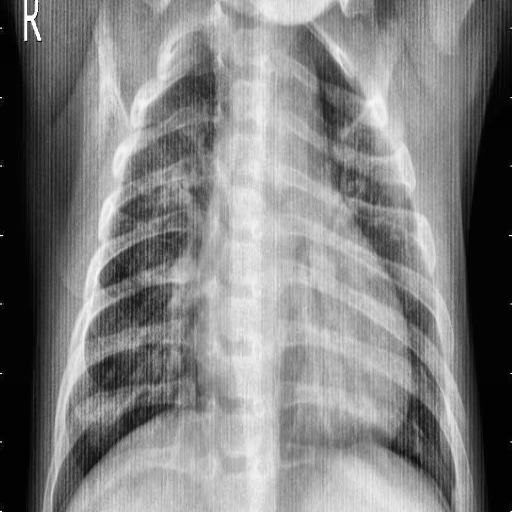
Finding: PNEUMONIA